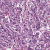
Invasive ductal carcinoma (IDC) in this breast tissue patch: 1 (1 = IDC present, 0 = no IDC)